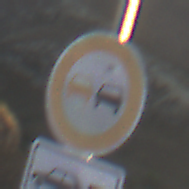
Verkehrszeichen: Ueberholverbot
Zusatzzeichen unten: HinweisDurchSinnbild15
Umgebung: Outdoor, Nature
Tageszeit: SunriseSunset
Wetter: Clear
Licht: Natural
Jahreszeit: NotSpecified
Kontrast: HighContrast